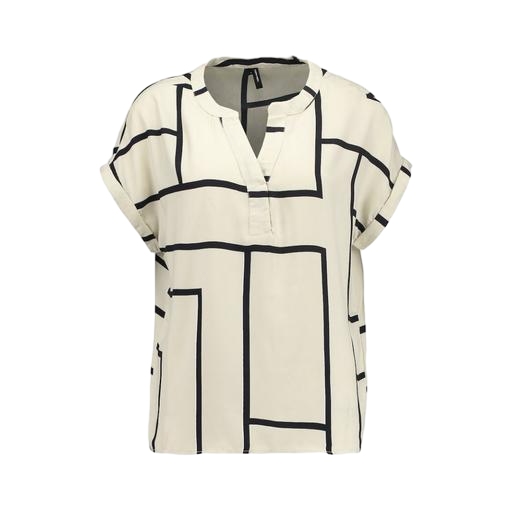
black geo-print t-shirt only macy, short-sleeve top only macy, black white isola shirt, white background